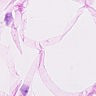
Metastatic tissue present: no